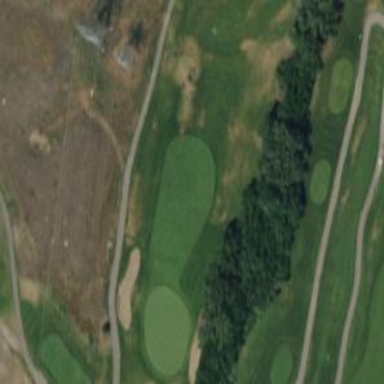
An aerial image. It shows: Well-maintained grassy area designated as golf fairway for the sport of golf. The grass is neatly mown.